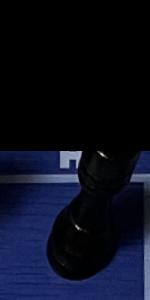
Label: Rook_Black